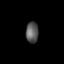
Tissue: skin
Cell type: T cells
Senescence score: 0.191
Nuclear area (px): 260
Mean DAPI intensity: 88.9